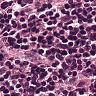
Metastatic tissue present: yes